Question: I m a newbie in Bootstrap and I have encounter a problem as I wan to display a select box in block style and another form group beside.
Here is my code
'''
<div class="form-inline>
<div class="form-group">
<label for="EventType">Event Type</label>
<select class="form-control">
<option value="0">0</option>
<option value="1">1</option>
</select>
</div>
<div class="form-group">
<label for="exampleInputFile">File input</label>
<input type="file" id="exampleInputFile">
</div>
</div>
'''
Current Output is

My desire output is display both form group class div in inline method. But currently output show everything in inline while not div only. Is there any method to do so?
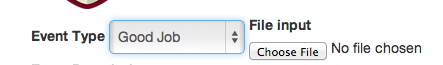
Answer: If possible write the HTML as follow-
'''
<form class="form" role="form">
<div class="form-inline>
<div class="form-group">
<label for="EventType">Event Type</label>
<select class="form-control">
<option value="0">0</option>
<option value="1">1</option>
</select>
</div>
</div>
<div class="form-group">
<label for="exampleInputFile">File input</label>
<input type="file" id="exampleInputFile">
</div>
</form>
'''
Again you can do this with the HTML you have provided. In this case, you have to write some custom CSS as follow-
'''
.form-group{
display:block;
clear:both;
width:100%;
}
'''